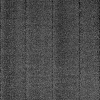
Atmospheric dust classification: dusty